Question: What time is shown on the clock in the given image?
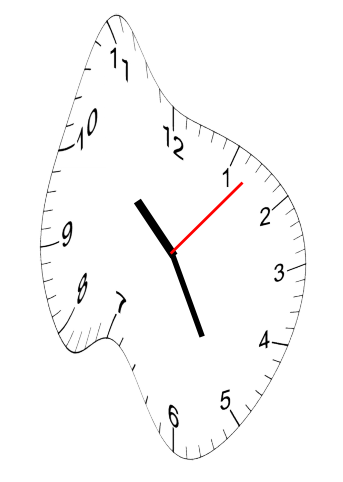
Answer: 10:25:07